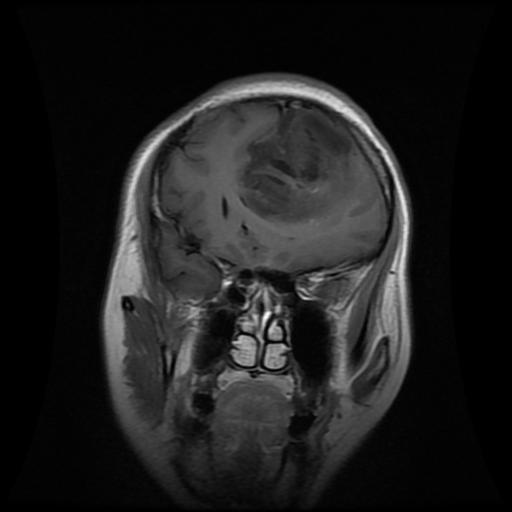
Label: glioma